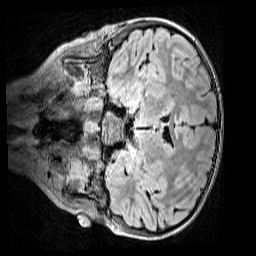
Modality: FLAIR
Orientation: coronal
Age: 11
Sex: female
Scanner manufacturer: siemens
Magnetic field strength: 3 T
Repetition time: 5 s
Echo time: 0.388 s